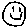
Label: smiley face